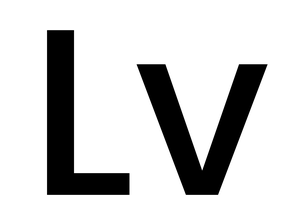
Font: Poppins-Medium